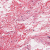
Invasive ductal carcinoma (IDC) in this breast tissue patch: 0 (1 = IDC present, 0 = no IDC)